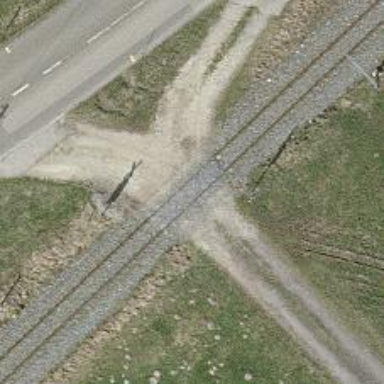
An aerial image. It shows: Level crossing along the railway.